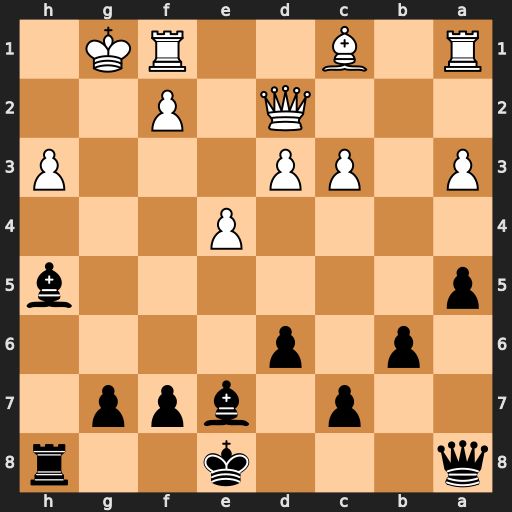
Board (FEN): q3k2r/2p1bpp1/1p1p4/p6b/4P3/P1PP3P/3Q1P2/R1B2RK1
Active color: b
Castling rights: k
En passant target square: -
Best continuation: Bf3 Qe3 Rxh3 Qxf3 Rxf3